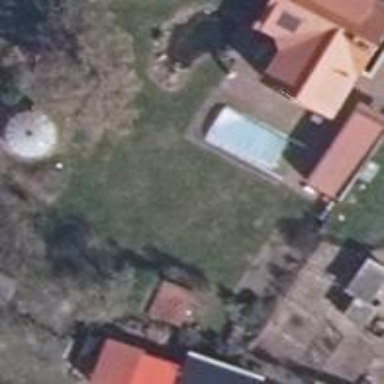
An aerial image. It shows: Swimming pool located in leisure land.